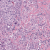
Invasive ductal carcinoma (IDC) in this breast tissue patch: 1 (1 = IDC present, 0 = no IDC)